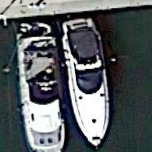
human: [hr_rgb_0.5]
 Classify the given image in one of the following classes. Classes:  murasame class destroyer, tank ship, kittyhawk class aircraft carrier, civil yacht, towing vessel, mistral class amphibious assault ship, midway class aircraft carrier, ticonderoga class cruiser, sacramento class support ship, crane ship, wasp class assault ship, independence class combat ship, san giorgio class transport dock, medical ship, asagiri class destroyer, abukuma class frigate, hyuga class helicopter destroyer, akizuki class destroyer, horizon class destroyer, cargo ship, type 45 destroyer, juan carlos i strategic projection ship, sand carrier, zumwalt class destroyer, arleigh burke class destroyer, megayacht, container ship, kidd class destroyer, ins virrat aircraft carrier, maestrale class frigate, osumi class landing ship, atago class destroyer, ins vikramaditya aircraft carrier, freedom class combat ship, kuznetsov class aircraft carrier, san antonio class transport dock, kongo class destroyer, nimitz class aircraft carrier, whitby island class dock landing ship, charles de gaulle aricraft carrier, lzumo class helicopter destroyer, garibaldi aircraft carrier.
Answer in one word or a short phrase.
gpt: Civil yacht